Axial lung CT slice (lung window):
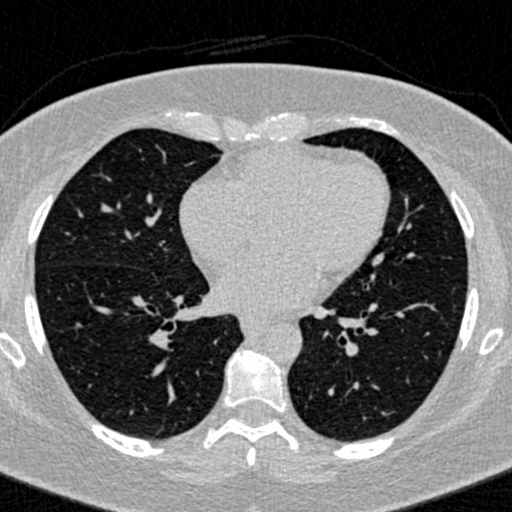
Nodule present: no